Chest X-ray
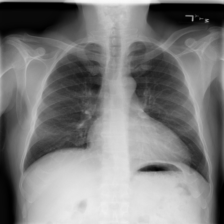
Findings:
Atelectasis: negative
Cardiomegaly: negative
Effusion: negative
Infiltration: positive
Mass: negative
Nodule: negative
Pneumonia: negative
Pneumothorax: negative
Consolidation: negative
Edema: negative
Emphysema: negative
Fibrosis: negative
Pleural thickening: negative
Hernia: negative